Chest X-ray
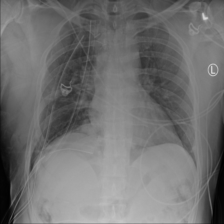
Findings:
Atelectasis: negative
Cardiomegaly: negative
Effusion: negative
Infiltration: negative
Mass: negative
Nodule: negative
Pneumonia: negative
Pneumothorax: positive
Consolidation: negative
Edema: negative
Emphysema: negative
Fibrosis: negative
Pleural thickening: negative
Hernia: negative